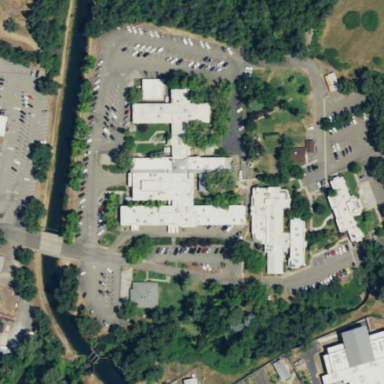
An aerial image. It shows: Hospital building.